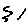
Label: zigzag